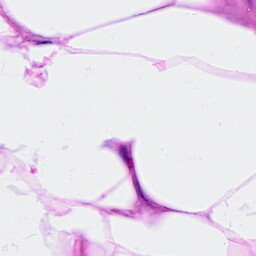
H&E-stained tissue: Breast